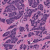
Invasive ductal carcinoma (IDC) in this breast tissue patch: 1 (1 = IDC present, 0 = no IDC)